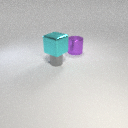
large purple metal cylinder to the right of small gray metal cylinder